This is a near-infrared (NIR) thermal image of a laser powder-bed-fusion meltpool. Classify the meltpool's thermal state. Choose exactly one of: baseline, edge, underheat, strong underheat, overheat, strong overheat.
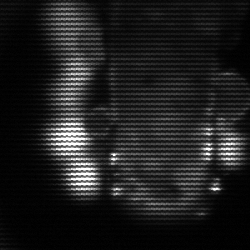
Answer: strong underheat